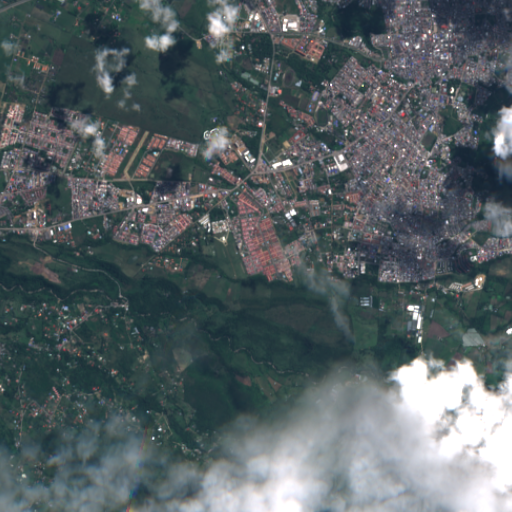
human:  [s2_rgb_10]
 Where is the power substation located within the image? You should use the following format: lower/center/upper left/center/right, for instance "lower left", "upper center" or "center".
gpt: The power substation is located in the upper center of the image.
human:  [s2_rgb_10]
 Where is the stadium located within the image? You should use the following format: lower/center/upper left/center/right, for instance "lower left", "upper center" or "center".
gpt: The stadium is located in the upper right of the image.
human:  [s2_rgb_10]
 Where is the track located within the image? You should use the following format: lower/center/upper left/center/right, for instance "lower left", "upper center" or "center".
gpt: The track is located in the upper of the image.
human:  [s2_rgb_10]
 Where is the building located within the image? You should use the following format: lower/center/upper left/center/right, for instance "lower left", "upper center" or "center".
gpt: There is no building in the image.